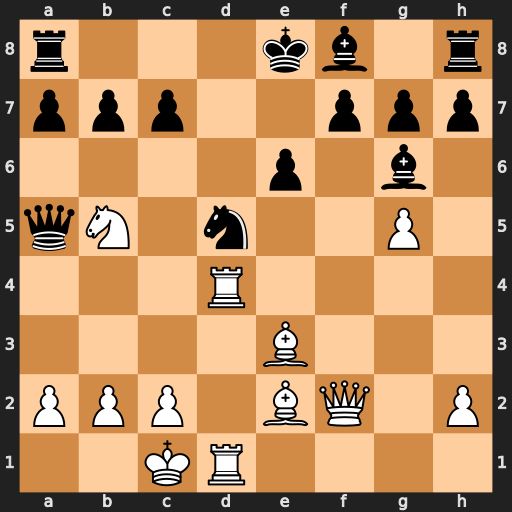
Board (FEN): r3kb1r/ppp2ppp/4p1b1/qN1n2P1/3R4/4B3/PPP1BQ1P/2KR4
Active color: w
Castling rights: kq
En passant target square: -
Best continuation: Rxd5 exd5 Rxd5